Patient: sex M, age 26
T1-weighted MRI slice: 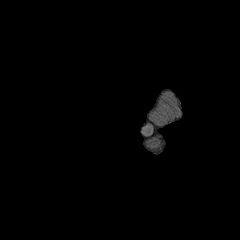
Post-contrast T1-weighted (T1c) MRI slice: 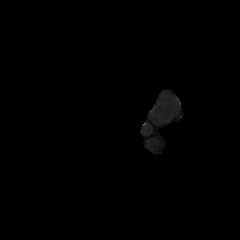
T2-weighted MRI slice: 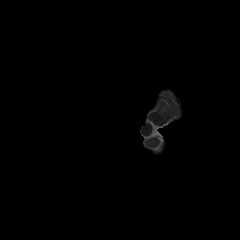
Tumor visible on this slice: no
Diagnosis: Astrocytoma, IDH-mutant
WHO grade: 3